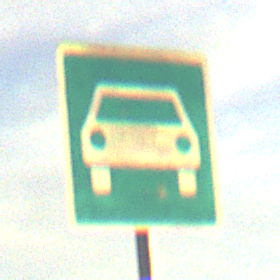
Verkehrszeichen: Kraftfahrstrasse
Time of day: SunriseSunset
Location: Outdoor (Nature)
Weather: PartlyCloudy
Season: Summer
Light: Natural